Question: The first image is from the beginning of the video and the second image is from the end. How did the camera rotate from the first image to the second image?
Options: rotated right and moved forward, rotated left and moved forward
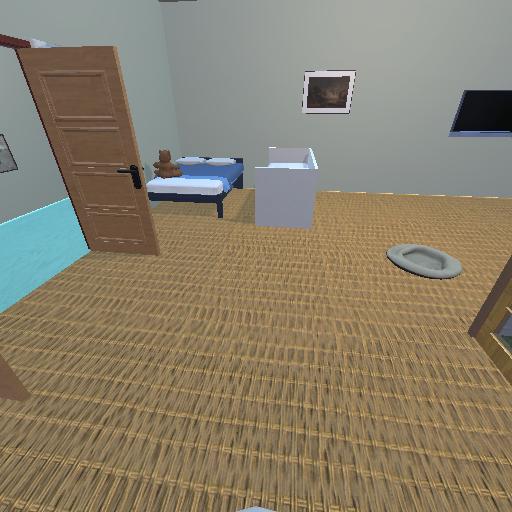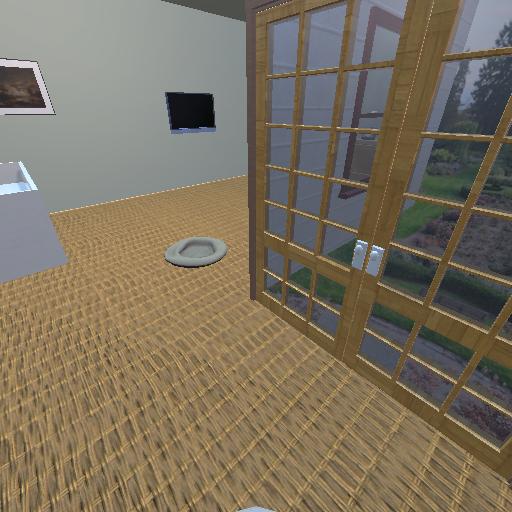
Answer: rotated right and moved forward